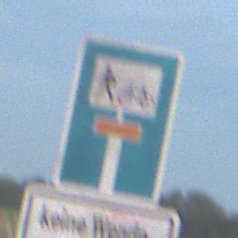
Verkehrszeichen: SackgasseRadverkehrFussgaengerDurchlaessig
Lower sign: HinweisGeaenderteVorfahrtVerkehrsfuehrungVerkehrsregelung3
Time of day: SunriseSunset
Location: Outdoor (Nature)
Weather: PartlyCloudy
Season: NotSpecified
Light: Natural